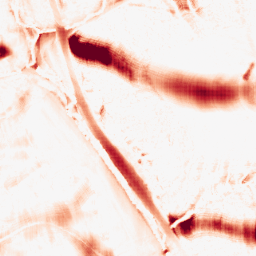
Category: morphological
Decomposition family: morphological_ellipse
Decomposition parameters: operation: opening
width: 50
height: 30
Upsampling method: sinc_blackman
Upsampling parameters: scale: 4
kernel_size: 8
Upsampling scale: 4